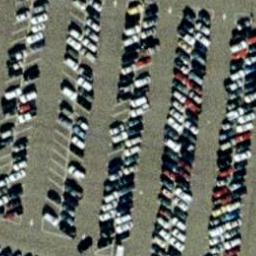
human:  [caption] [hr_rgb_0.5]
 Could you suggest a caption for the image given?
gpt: Lots of cars parked in lines in the parking lot .

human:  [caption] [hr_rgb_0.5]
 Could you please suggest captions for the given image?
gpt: Lots of cars parked neatly in the parking lot .

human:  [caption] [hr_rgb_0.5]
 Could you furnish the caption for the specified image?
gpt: It is a parking lot with many cars parked scatteredly and some parking spots are free .

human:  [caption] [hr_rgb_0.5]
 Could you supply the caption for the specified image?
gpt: Many cars parked neatly with some empty parking spaces in the parking lot .

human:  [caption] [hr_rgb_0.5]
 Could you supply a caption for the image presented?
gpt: Many cars parked in lines with some free parking spots in the parking lot .